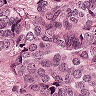
Metastatic tissue present: yes